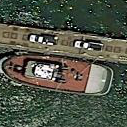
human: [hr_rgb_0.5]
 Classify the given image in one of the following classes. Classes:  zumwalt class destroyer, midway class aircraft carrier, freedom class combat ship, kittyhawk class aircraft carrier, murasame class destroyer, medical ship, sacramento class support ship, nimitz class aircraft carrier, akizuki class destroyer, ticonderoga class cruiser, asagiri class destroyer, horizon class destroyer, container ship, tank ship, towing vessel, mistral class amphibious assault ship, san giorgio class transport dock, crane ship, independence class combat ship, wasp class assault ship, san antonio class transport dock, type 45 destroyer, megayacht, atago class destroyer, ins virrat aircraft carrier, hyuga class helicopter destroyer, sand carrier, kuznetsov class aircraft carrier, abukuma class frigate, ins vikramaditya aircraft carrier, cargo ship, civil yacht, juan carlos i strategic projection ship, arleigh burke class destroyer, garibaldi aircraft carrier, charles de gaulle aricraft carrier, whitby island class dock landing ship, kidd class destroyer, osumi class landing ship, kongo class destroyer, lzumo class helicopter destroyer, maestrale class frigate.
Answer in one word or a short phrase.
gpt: Towing vessel